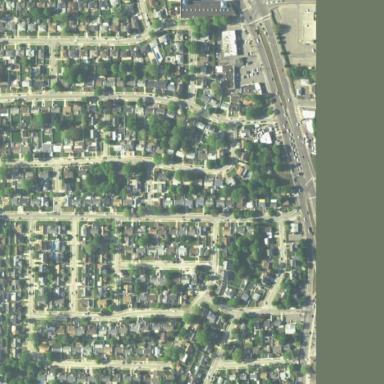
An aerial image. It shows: This residential area consists of single-family homes.